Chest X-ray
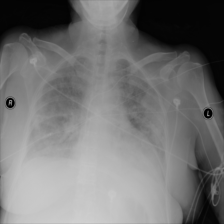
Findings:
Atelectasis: negative
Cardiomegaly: negative
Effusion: negative
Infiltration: positive
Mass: negative
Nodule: negative
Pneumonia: negative
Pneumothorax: negative
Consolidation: negative
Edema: negative
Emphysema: negative
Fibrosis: negative
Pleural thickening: negative
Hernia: negative